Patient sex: F
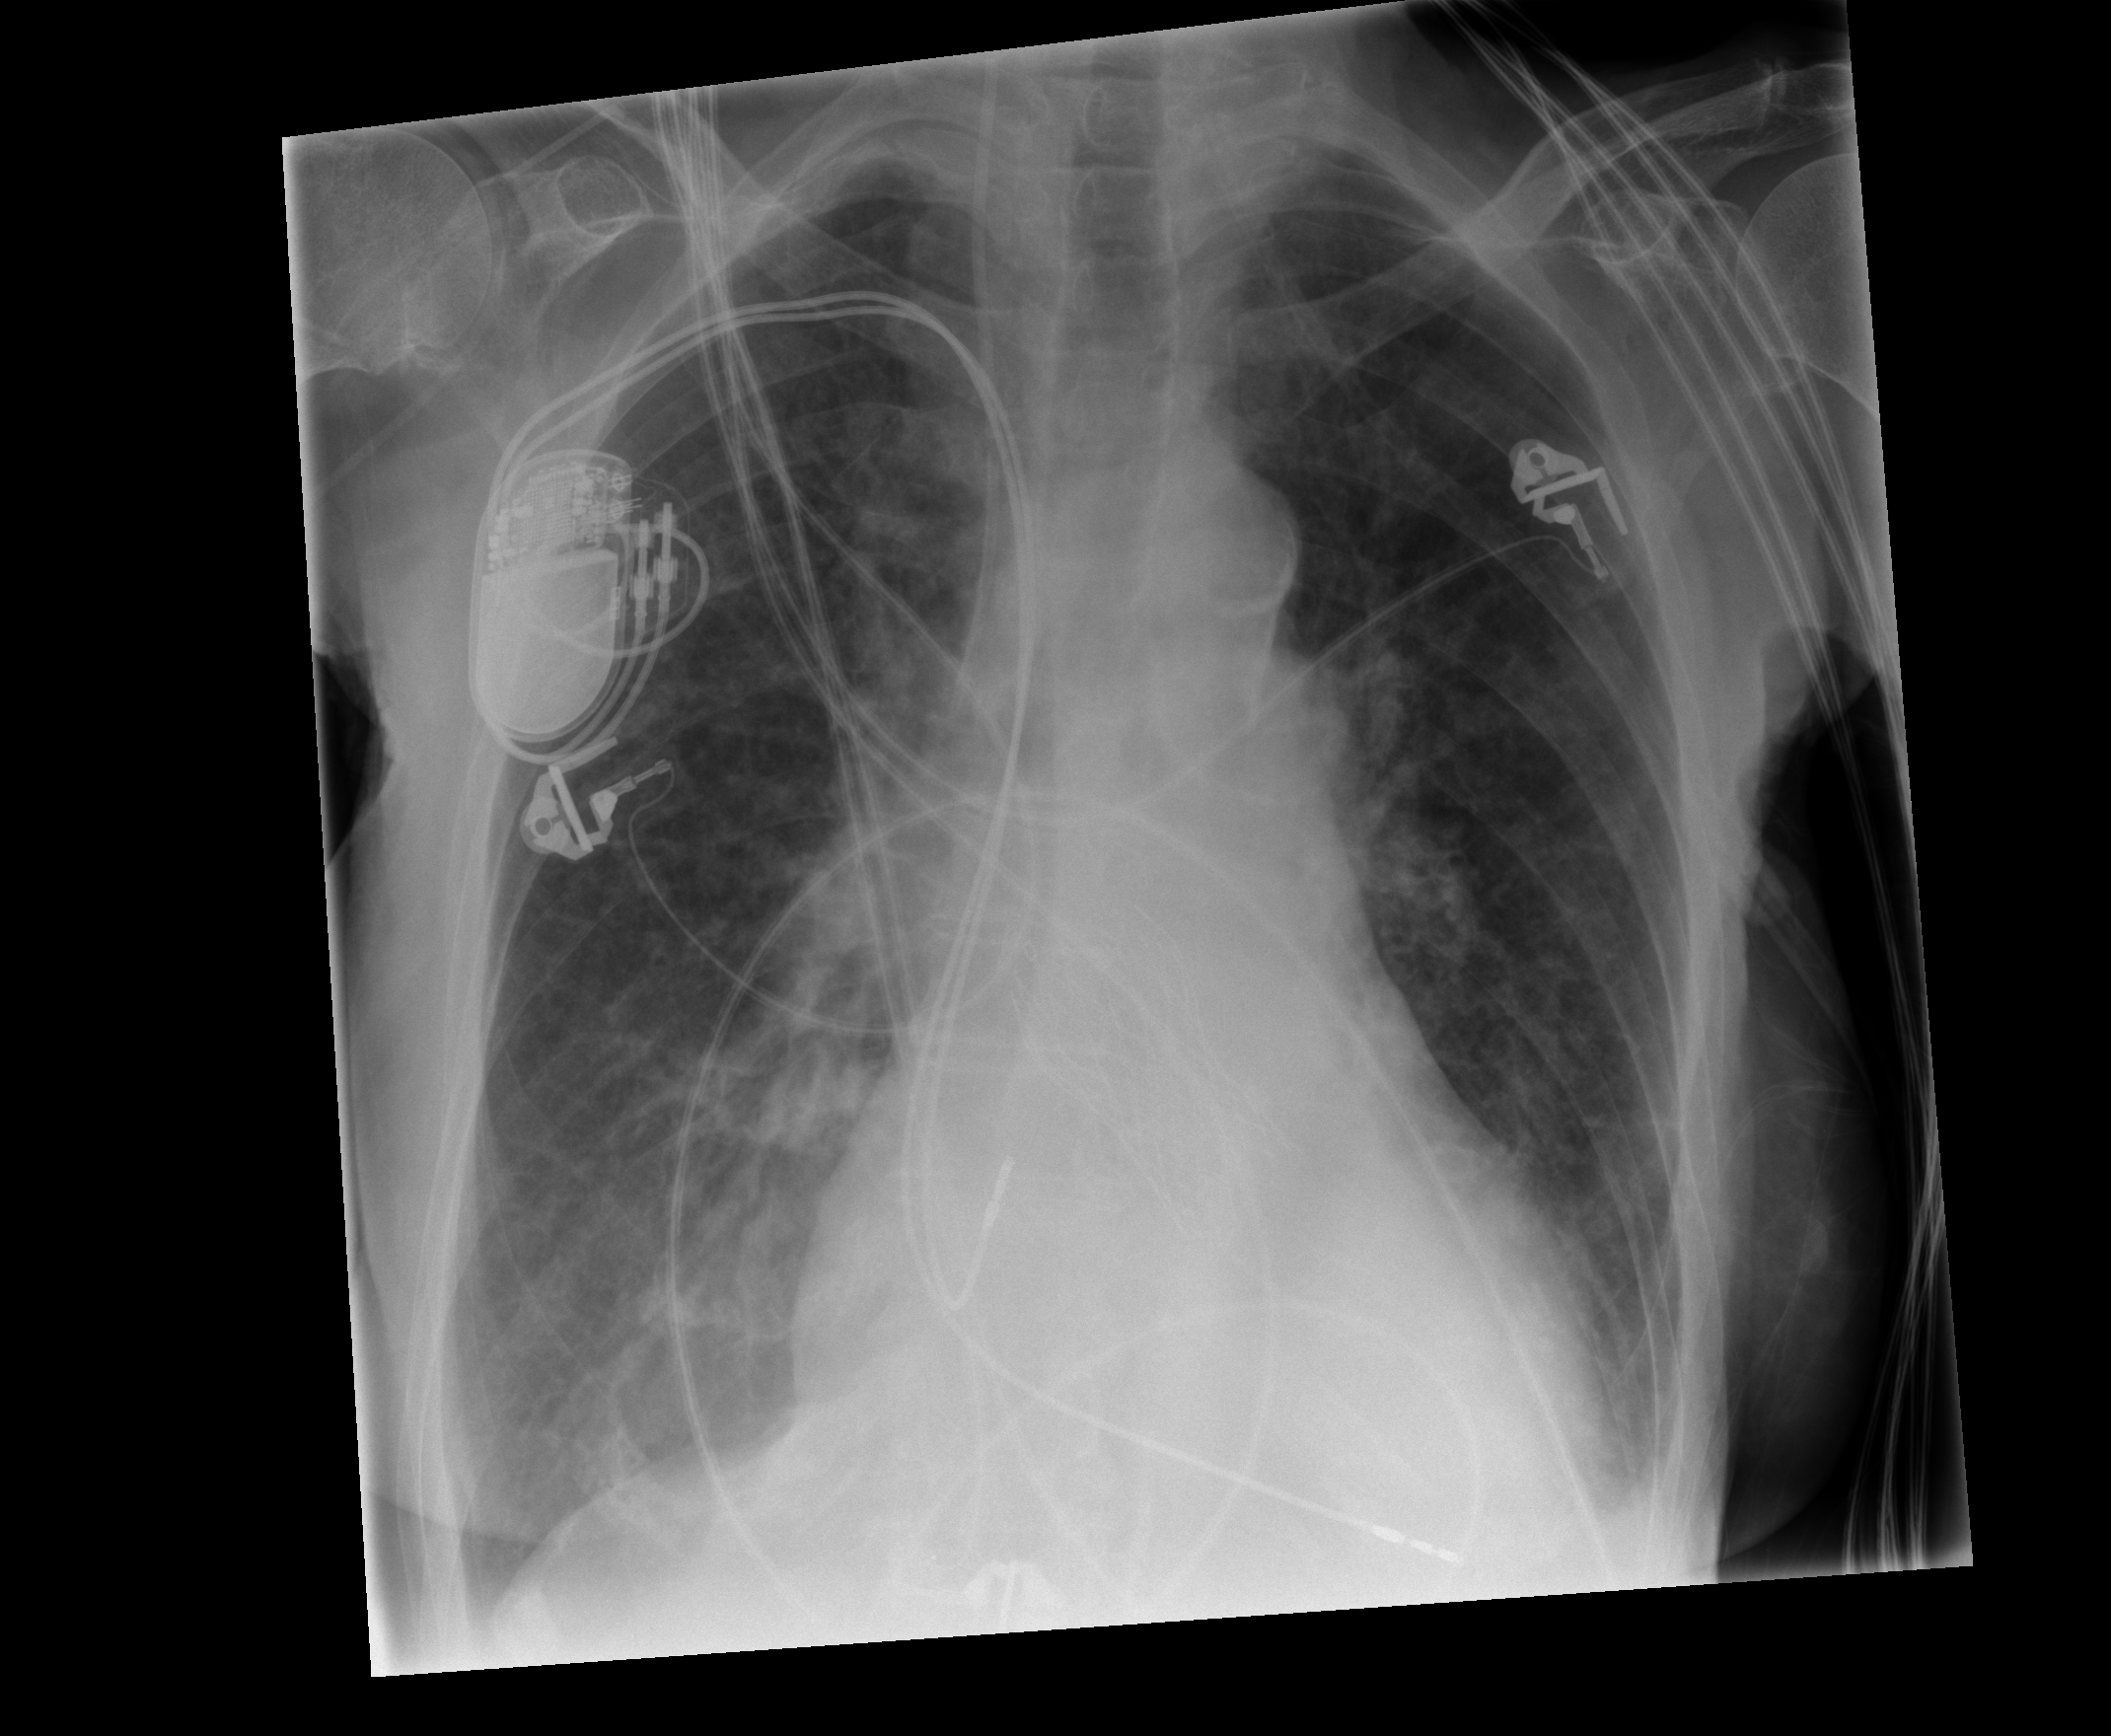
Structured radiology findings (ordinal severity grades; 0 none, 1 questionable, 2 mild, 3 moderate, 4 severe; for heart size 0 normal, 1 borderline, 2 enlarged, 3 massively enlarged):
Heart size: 2
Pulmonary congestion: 2
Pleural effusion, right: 1
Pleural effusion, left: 1
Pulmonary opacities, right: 0
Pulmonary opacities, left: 0
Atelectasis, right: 0
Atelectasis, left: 2